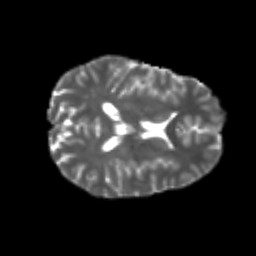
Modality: T2w
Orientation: axial
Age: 21
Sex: male
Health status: healthy
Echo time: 0.074 s